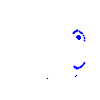
Particle: pion